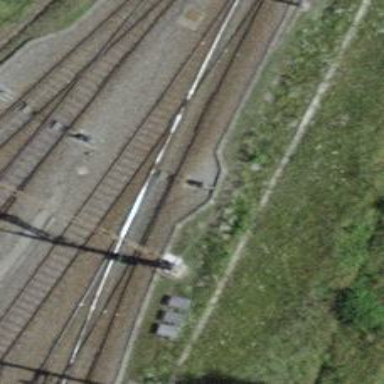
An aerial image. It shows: Railway switch.